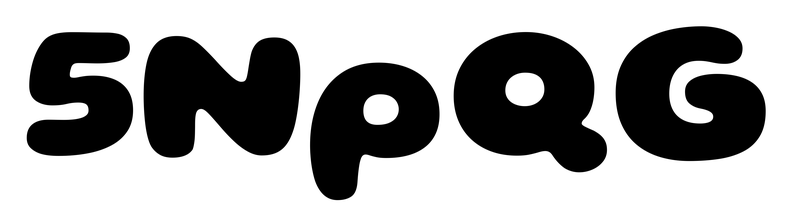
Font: Gluten_ExtraBold